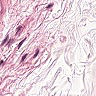
Metastatic tissue present: no